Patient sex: M
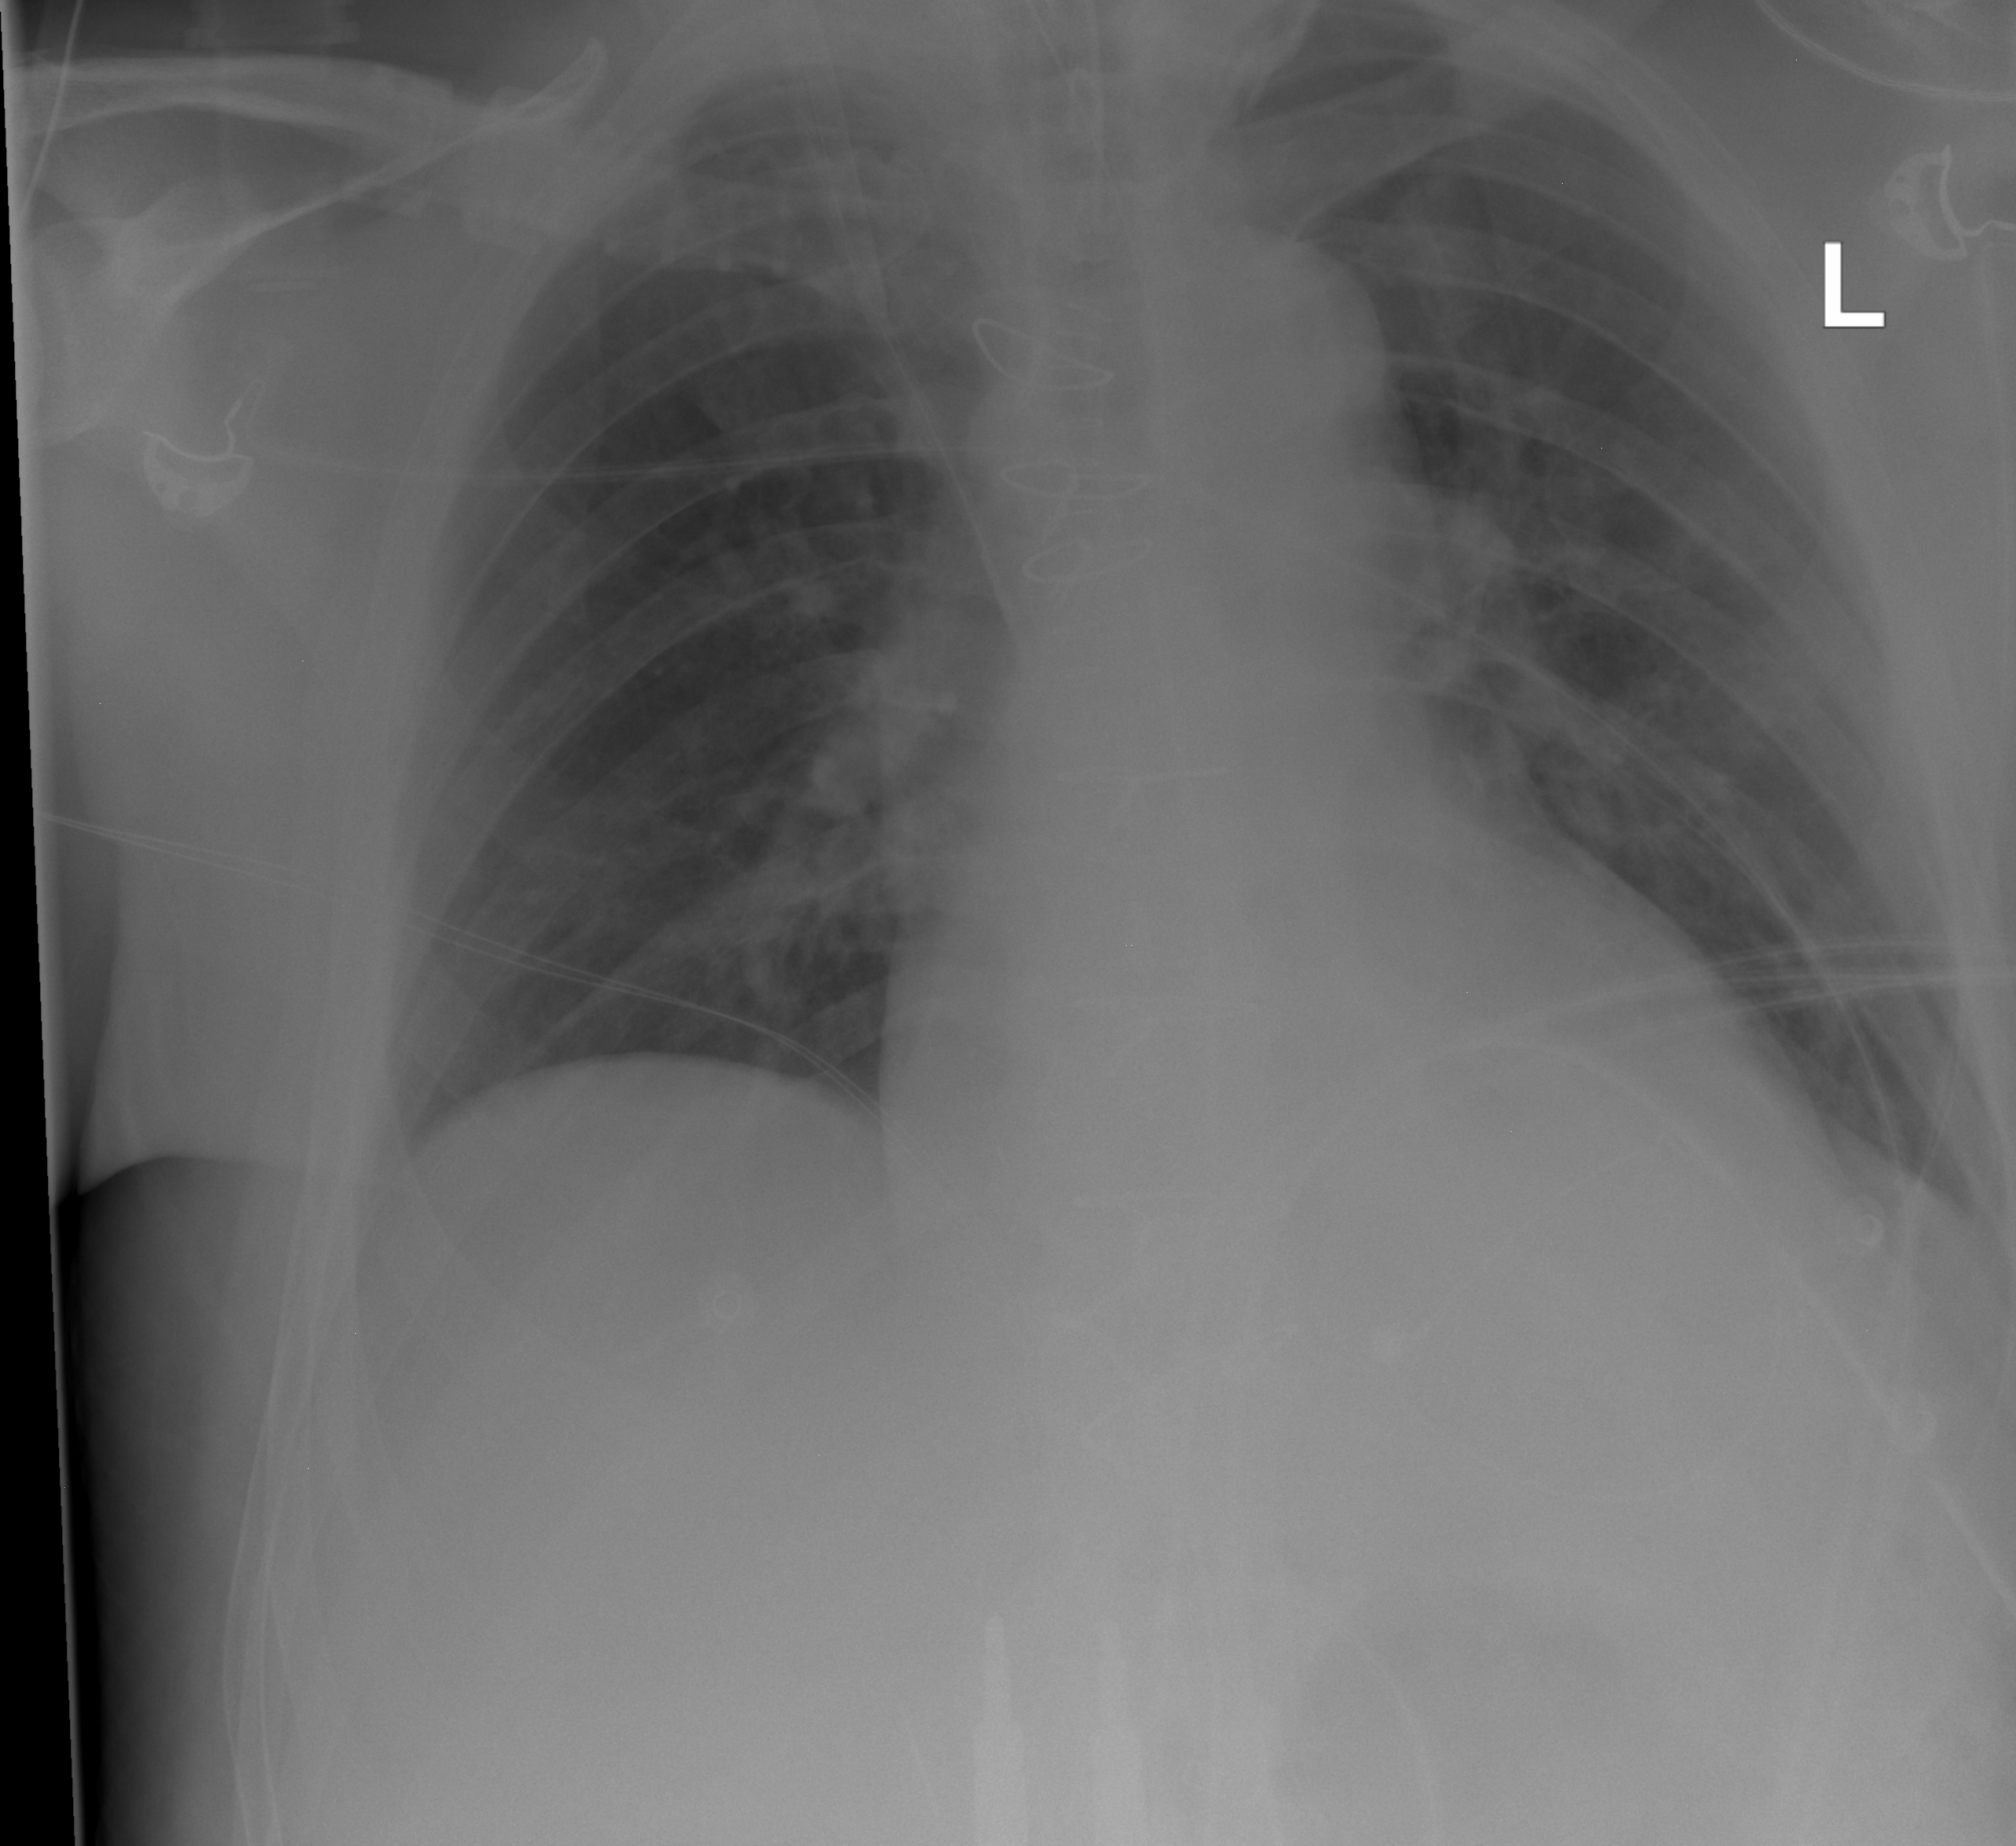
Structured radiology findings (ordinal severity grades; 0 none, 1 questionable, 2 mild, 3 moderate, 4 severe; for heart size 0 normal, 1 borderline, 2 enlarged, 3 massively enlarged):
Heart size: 2
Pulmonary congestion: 1
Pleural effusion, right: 0
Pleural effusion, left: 0
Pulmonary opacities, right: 0
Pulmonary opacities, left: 0
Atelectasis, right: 0
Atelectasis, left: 0